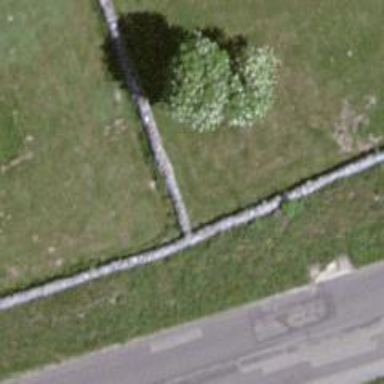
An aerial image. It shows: Wall barrier.